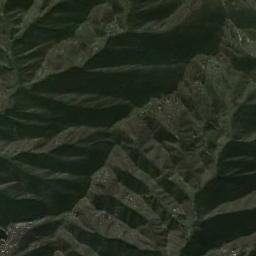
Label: mountain